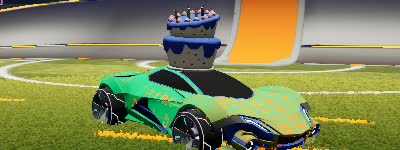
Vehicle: werewolf